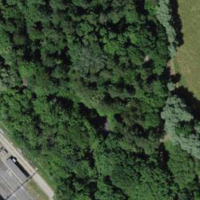
EUNIS habitat code: 53
Species observed at this site:
Corvus corone
Mergus merganser
Dendrocopos major
Symphoricarpos albus
Lamium galeobdolon
Turdus merula